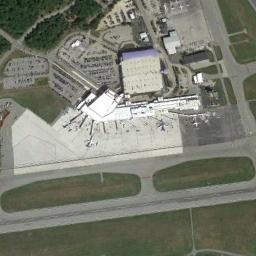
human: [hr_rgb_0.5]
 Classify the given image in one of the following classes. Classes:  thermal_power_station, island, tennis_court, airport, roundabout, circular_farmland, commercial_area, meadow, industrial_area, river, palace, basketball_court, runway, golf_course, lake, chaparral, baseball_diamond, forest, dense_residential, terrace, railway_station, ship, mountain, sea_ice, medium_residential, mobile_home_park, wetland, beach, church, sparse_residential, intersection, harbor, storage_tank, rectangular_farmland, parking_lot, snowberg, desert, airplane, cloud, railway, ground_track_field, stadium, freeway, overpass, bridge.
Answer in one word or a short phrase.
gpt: airport